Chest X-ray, AP view. Patient: 51 years old, sex M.
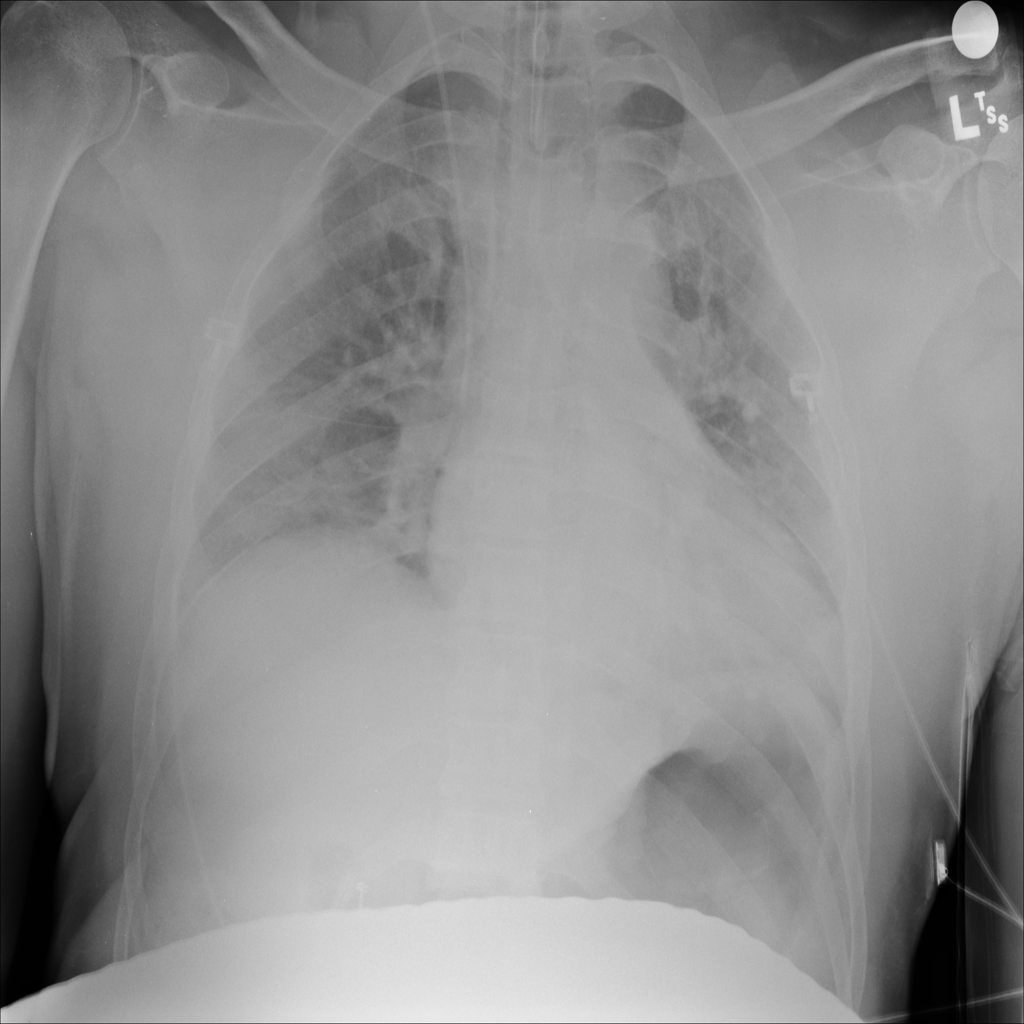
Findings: No Finding